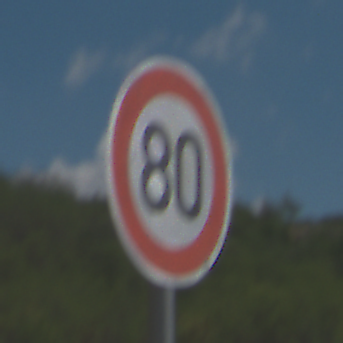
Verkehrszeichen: Geschwindigkeit80
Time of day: Midday
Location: Outdoor (Nature)
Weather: PartlyCloudy
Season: Autumn
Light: Natural